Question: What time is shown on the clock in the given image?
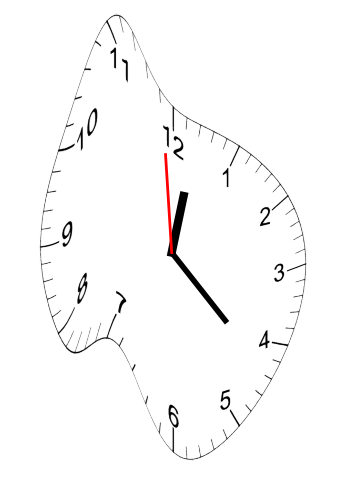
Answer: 12:21:59